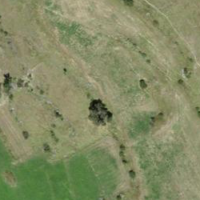
EUNIS habitat code: 26
Species observed at this site:
Berberis vulgaris